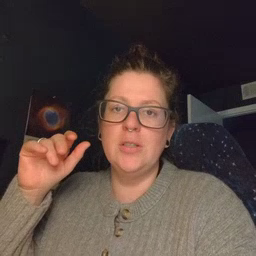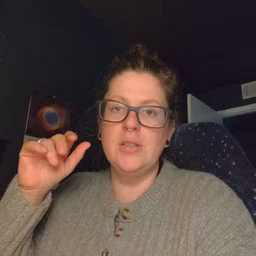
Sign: finish